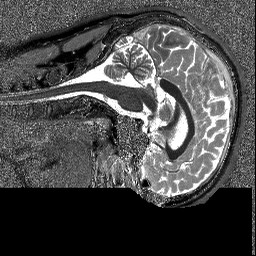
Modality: T1map
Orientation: sagittal
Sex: male